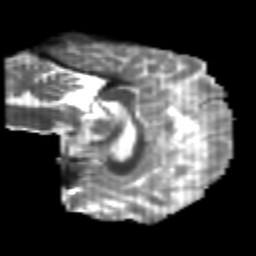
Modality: T2w
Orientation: sagittal
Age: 26
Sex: male
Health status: healthy
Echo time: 0.074 s